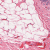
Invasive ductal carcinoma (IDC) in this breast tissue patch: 0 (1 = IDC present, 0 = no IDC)